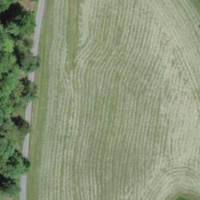
EUNIS habitat code: 24
Species observed at this site:
Euphorbia cyparissias
Allium ursinum
Prunus avium
Acer campestre